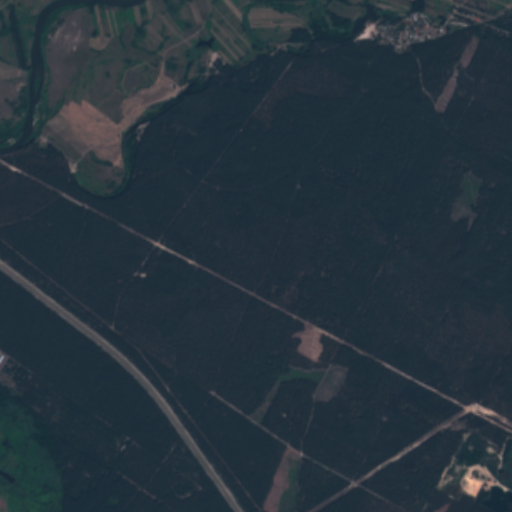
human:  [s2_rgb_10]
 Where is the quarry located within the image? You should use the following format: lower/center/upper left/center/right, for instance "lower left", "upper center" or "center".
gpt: The quarry is located in the lower right of the image.
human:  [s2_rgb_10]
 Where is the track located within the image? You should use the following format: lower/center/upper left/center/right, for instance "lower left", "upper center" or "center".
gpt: There is no track in the image.